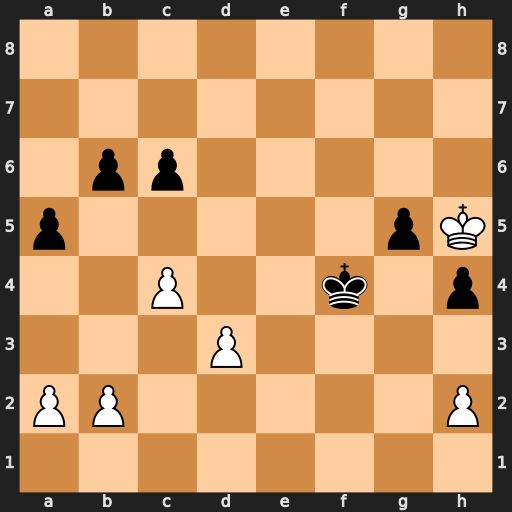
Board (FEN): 8/8/1pp5/p5pK/2P2k1p/3P4/PP5P/8
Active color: w
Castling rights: -
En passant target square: -
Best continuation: d4 h3 d5 cxd5 cxd5 g4 Kh4 Kf3 d6 g3 d7 g2 d8=Q g1=Q Qd3+ Kf4 Qg3+ Qxg3+ hxg3+ Ke5 Kxh3